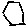
Label: hexagon